The image is an STFT spectrogram (time versus frequency) of a rolling-element bearing's vibration signal. Determine the bearing's health state. Answer with exactly one of: normal, inner_race, outer_race, ball.
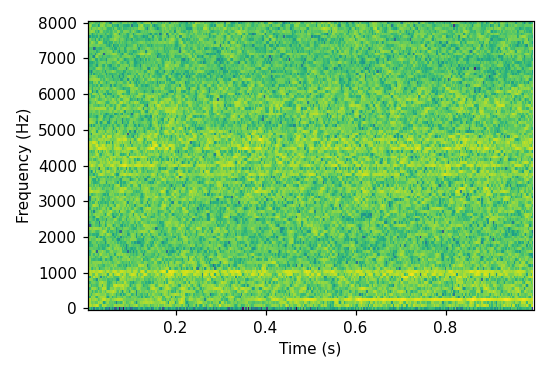
Answer: outer_race